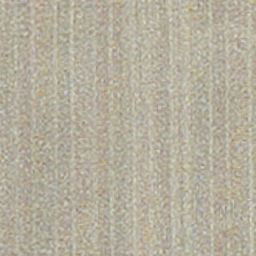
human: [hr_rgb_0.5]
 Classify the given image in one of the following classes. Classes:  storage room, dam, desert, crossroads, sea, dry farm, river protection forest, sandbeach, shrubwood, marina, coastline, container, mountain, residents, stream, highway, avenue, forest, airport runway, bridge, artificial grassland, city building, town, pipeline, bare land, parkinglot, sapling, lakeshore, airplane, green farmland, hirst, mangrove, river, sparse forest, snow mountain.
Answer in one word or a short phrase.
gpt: dry farm